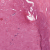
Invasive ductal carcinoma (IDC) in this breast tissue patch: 0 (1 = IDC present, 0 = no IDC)